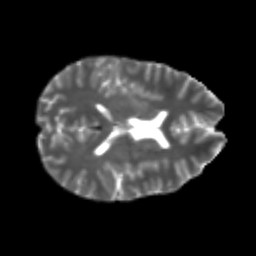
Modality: T2w
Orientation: axial
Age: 23
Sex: male
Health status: healthy
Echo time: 0.074 s